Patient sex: F
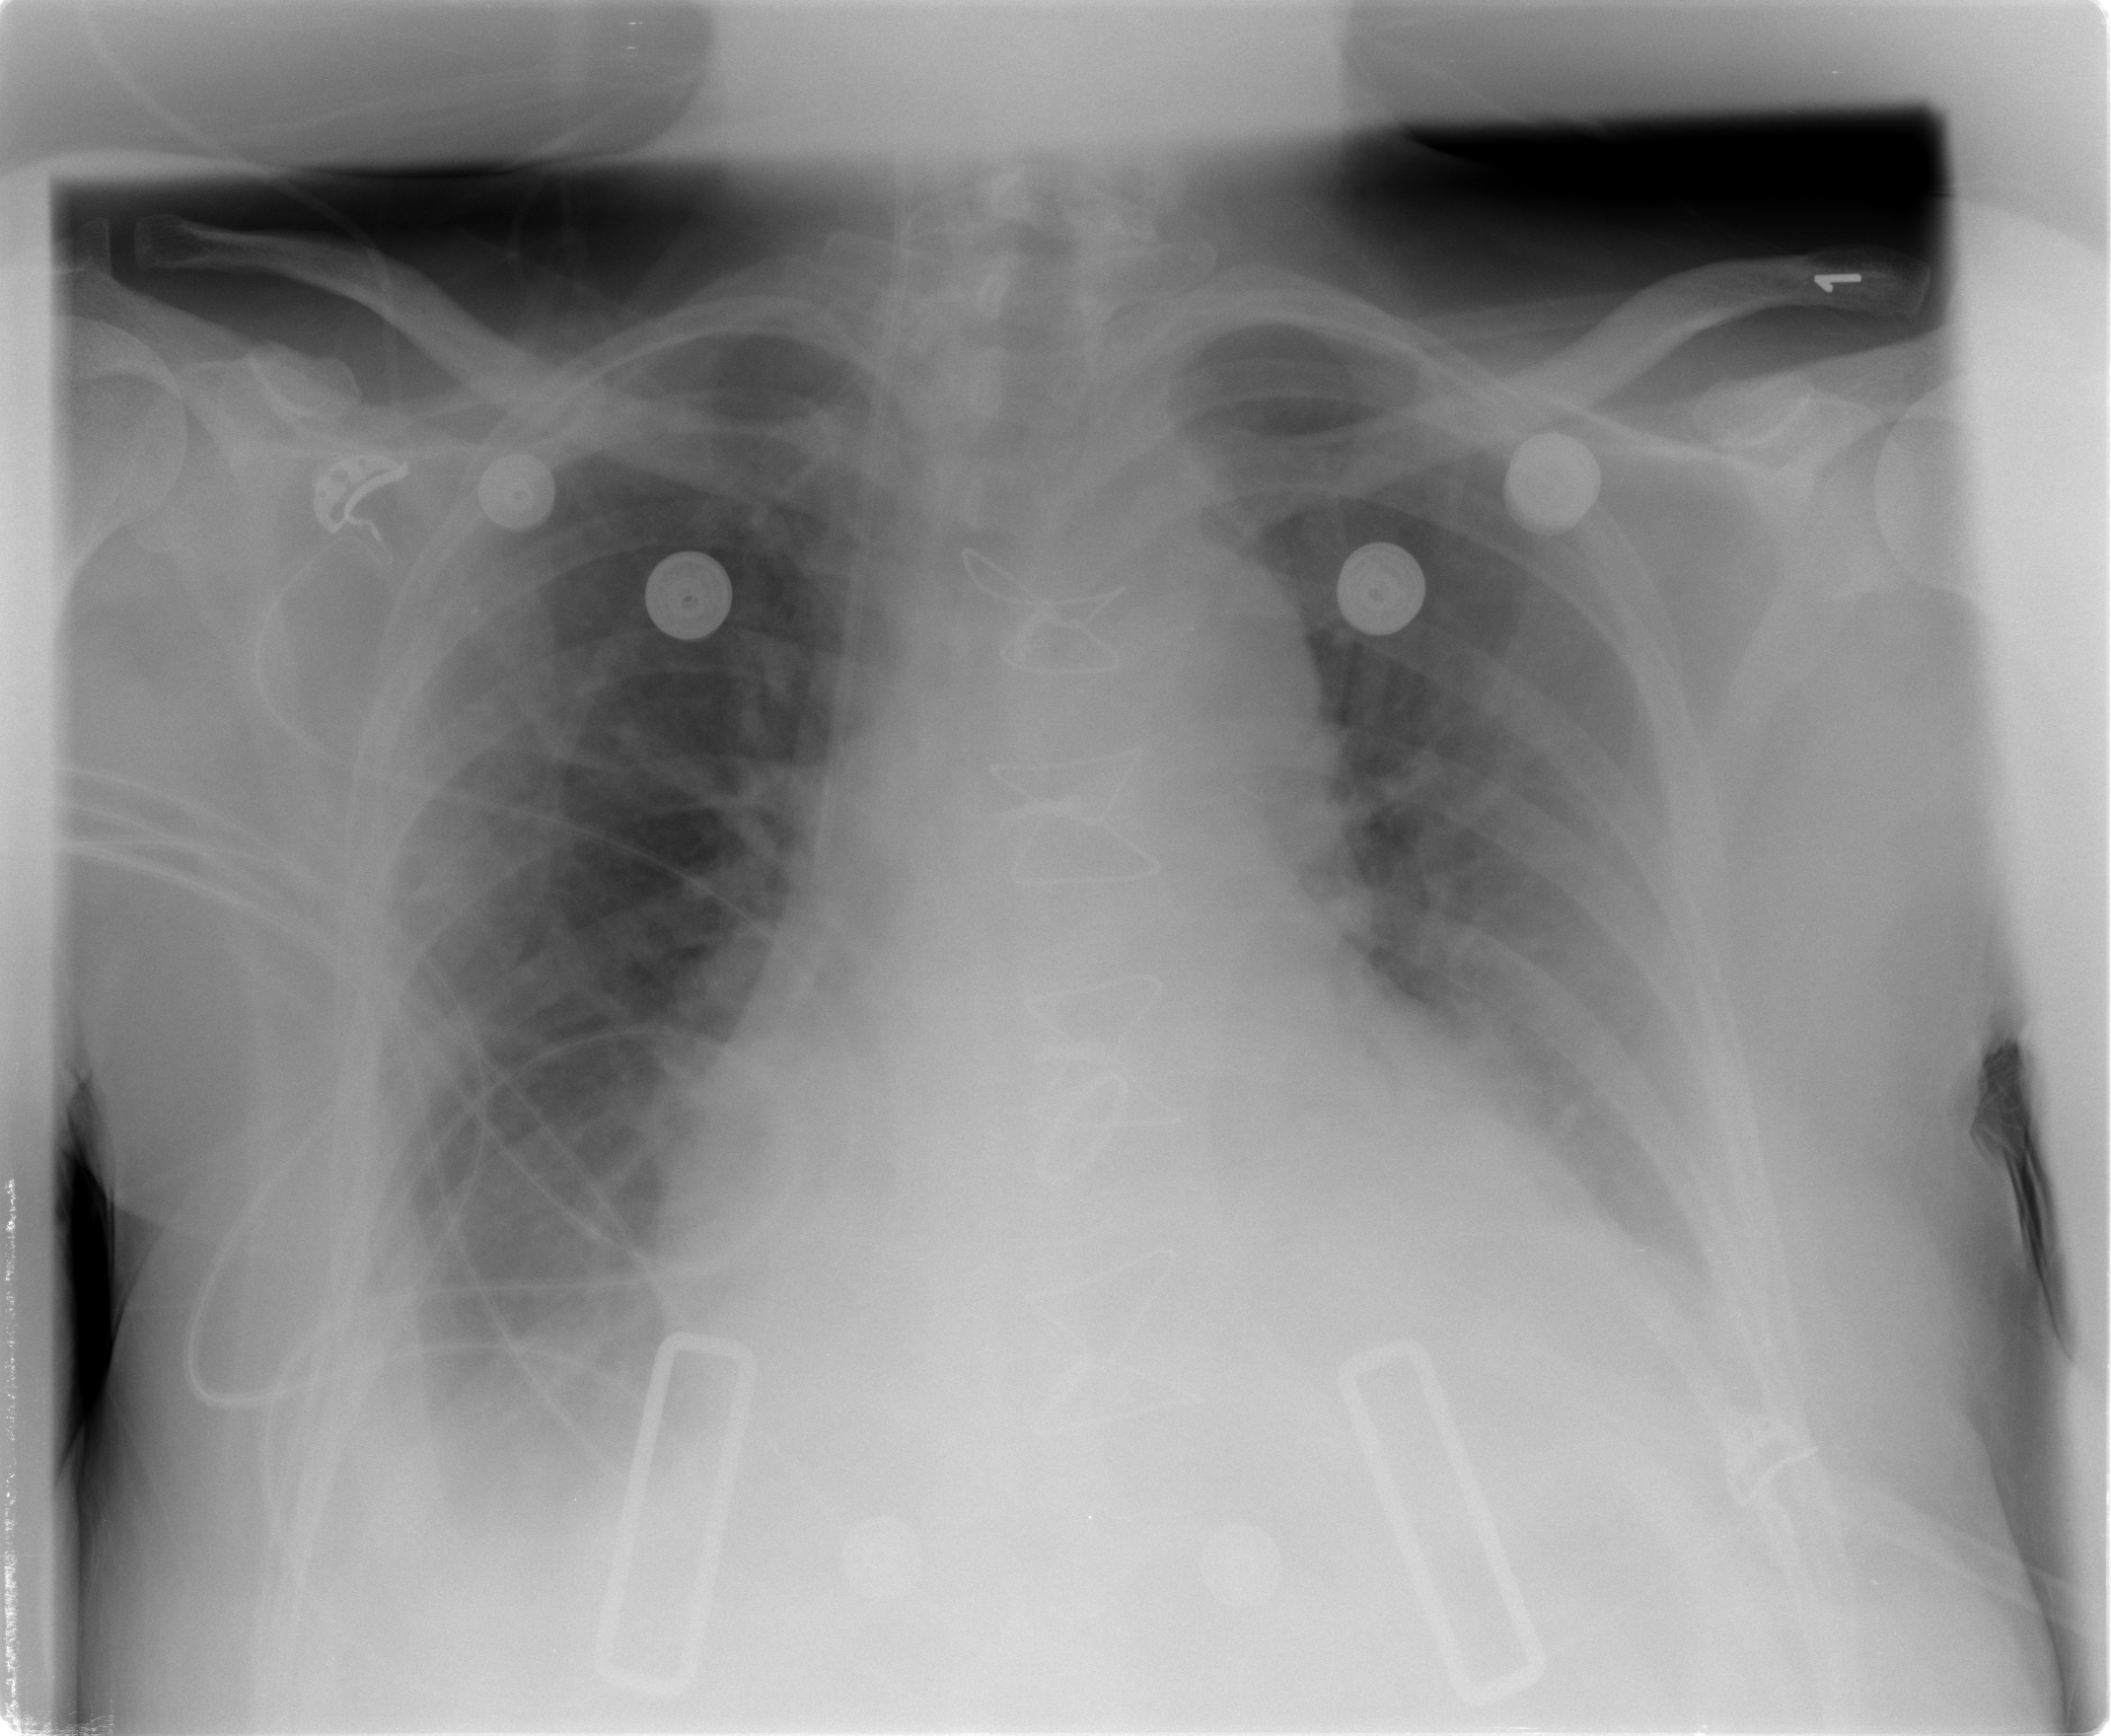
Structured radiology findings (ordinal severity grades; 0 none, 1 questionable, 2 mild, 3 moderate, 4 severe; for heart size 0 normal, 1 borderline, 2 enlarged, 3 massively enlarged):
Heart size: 3
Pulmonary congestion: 2
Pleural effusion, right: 2
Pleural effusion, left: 2
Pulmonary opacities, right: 0
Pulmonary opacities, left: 0
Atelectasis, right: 2
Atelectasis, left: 2